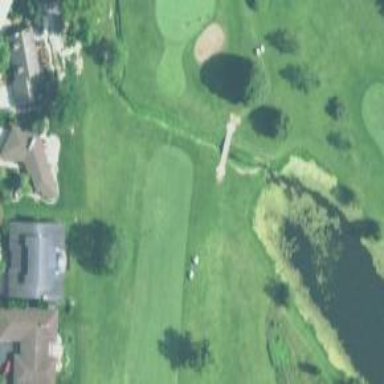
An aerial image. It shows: Footway road with bridge crossing over golf path.